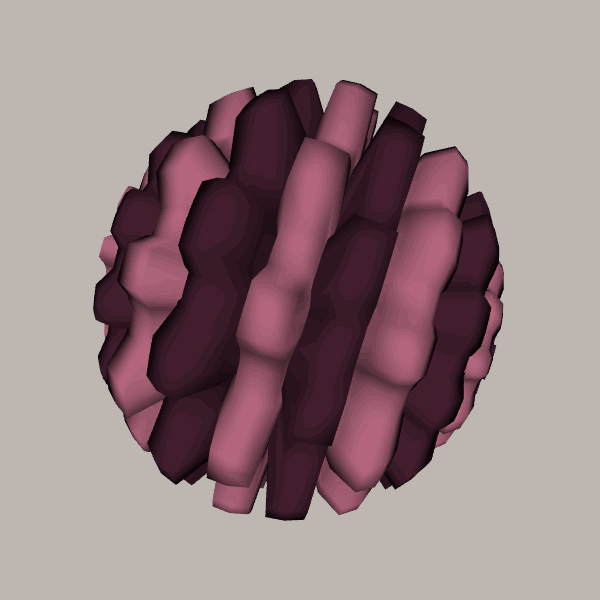
Background: light